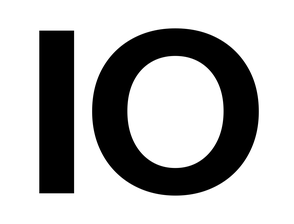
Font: InstrumentSans_Bold